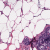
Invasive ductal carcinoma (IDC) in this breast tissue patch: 0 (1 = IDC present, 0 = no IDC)